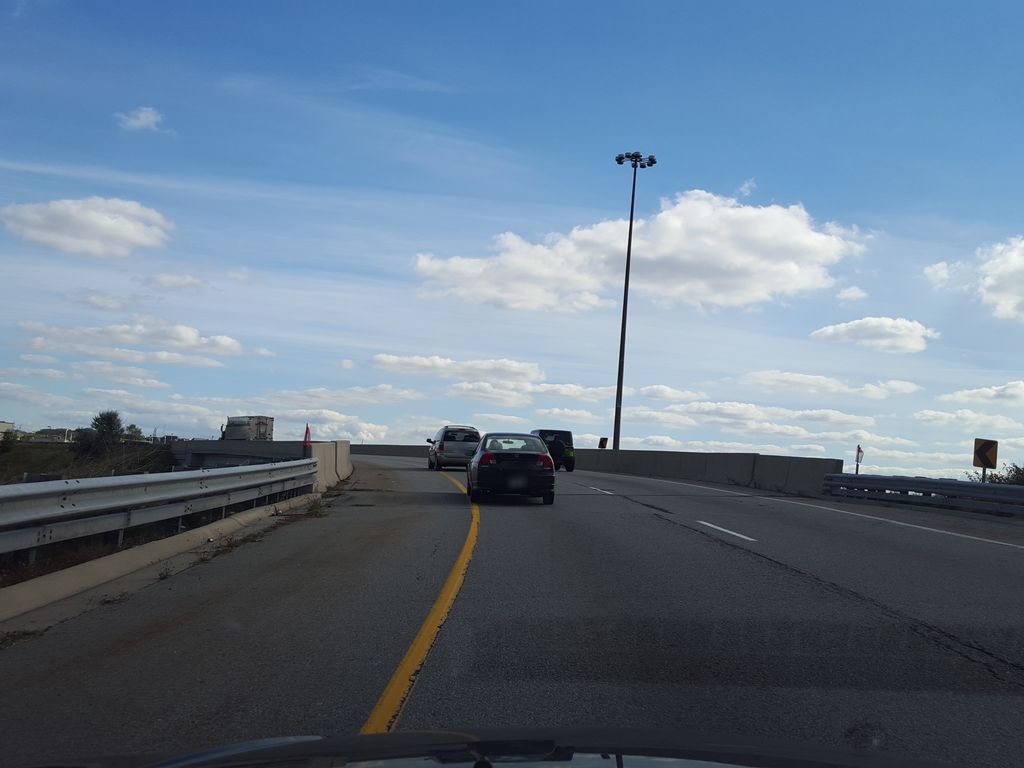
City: hamilton